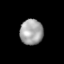
Tissue: lung
Cell type: Epithelial cells
Senescence score: 0.1957
Nuclear area (px): 572
Mean DAPI intensity: 164.101